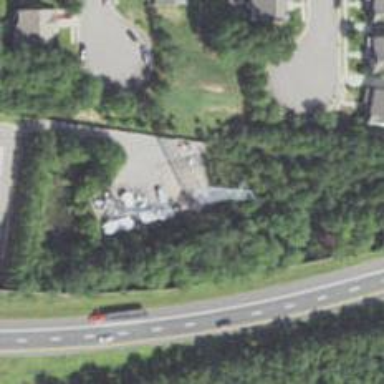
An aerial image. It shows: Man-made mast used for communication purposes.